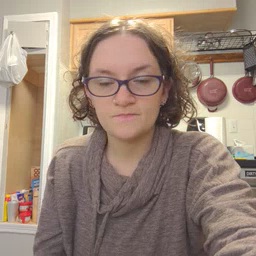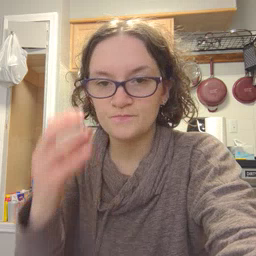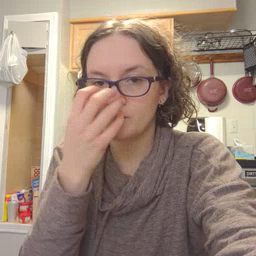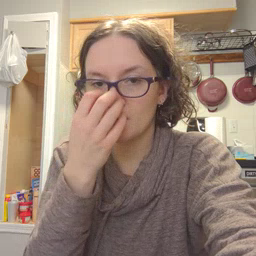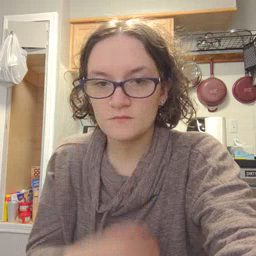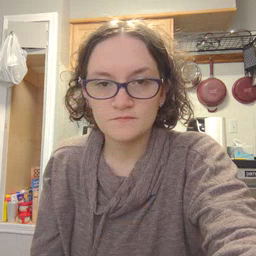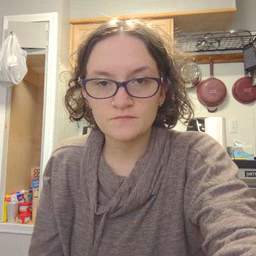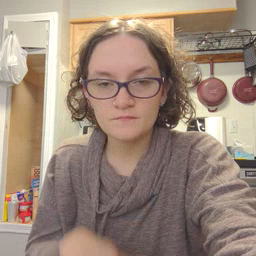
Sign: clown